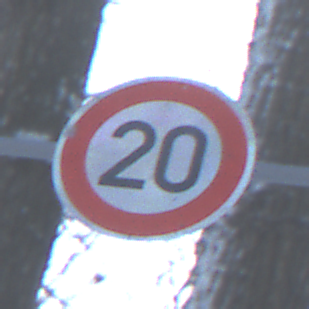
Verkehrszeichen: Geschwindigkeit20
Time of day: MorningAfternoon
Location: Outdoor (Nature)
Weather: Clear
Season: Winter
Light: Natural